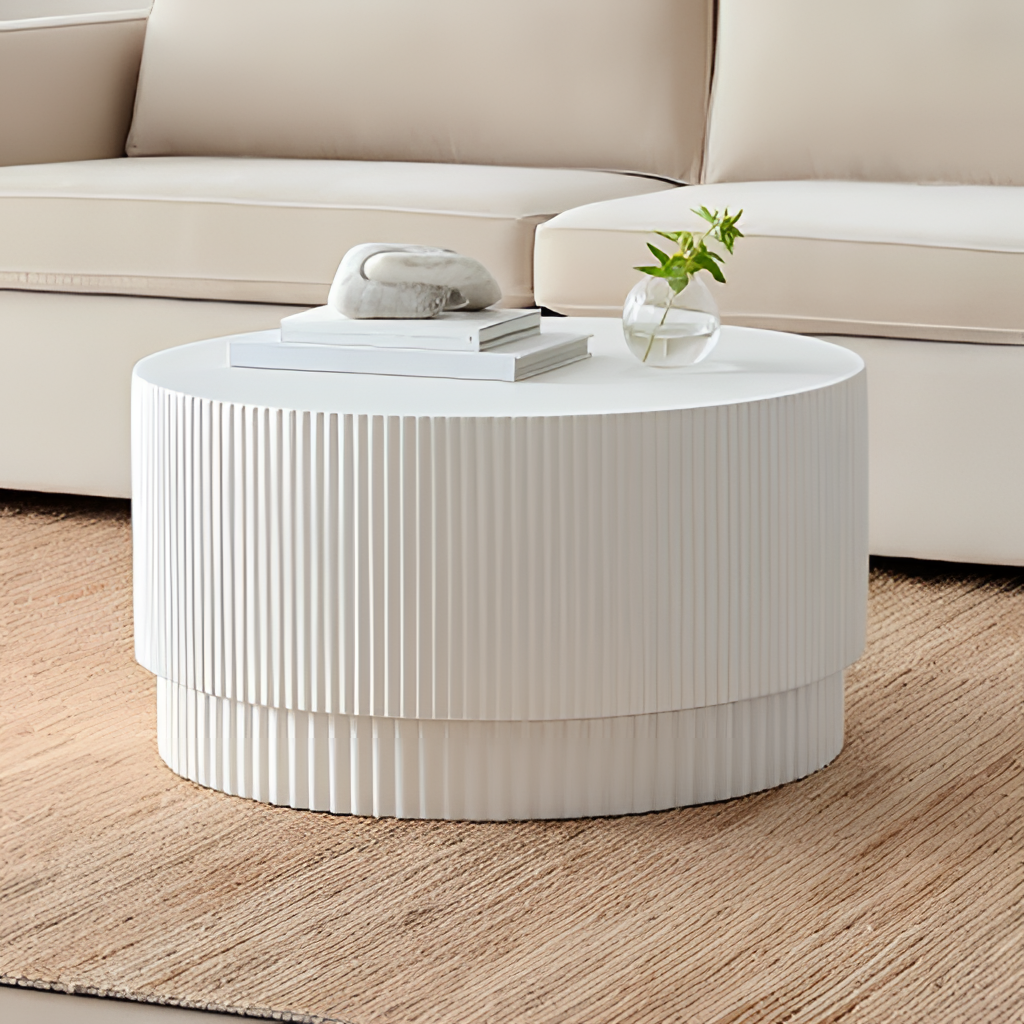
beige leather sofa, living room, woven flooring, with textured pattern, beige paint wallpaper, with solid pattern, modern